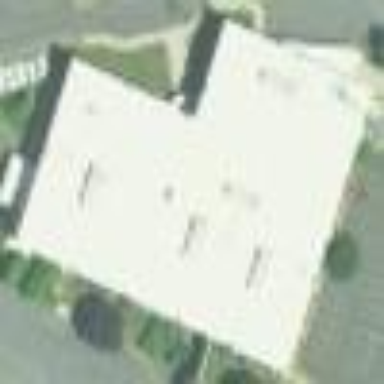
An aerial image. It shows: Commercial building with tan exterior and white roof.